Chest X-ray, AP view. Patient: 73 years old, sex F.
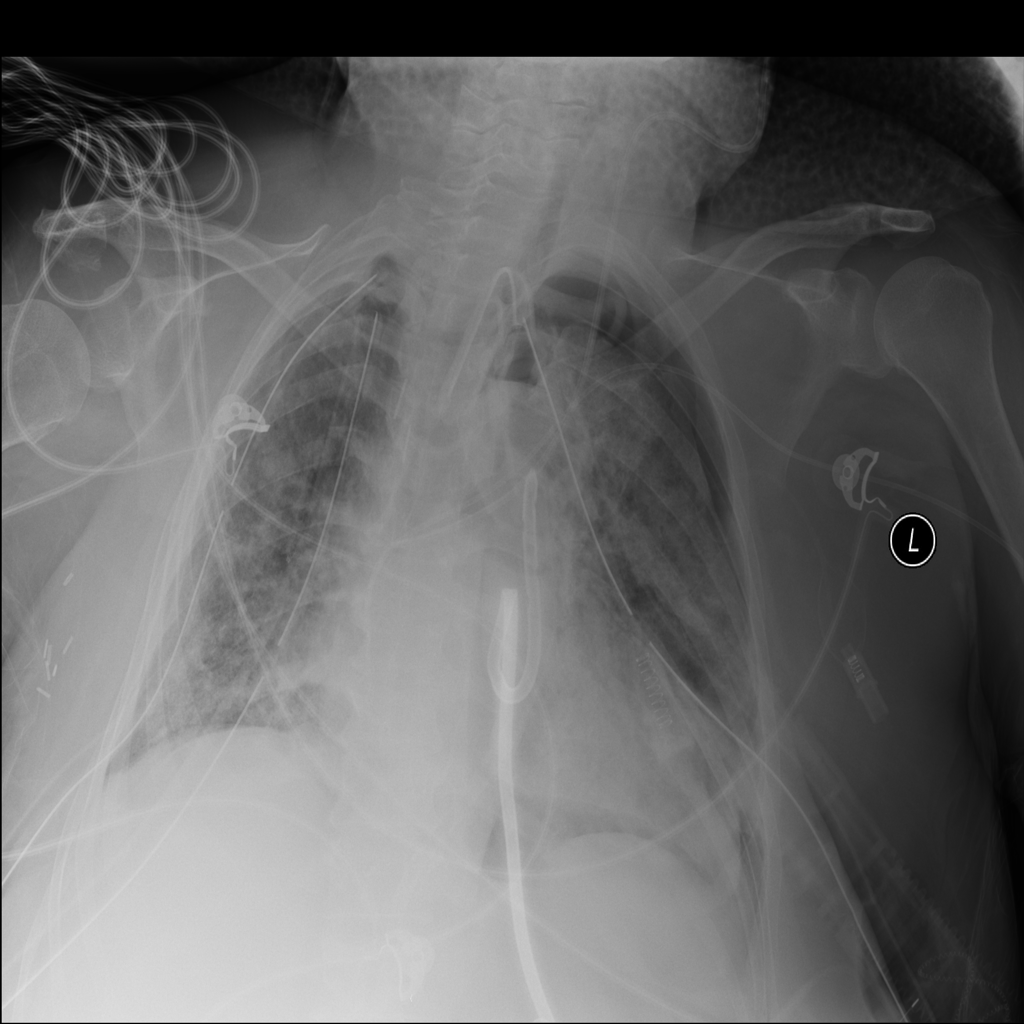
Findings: Infiltration, Pneumothorax